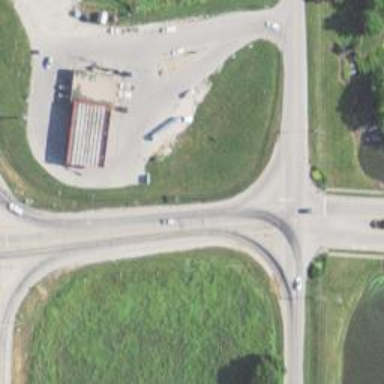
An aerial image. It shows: Tertiary link road with asphalt surface.